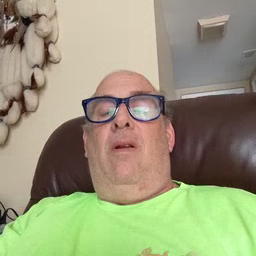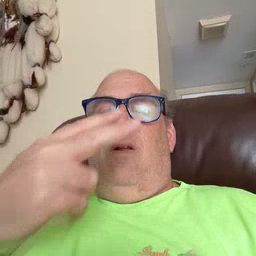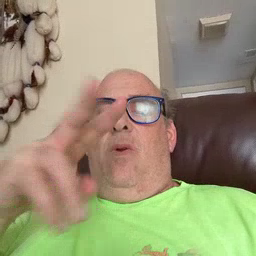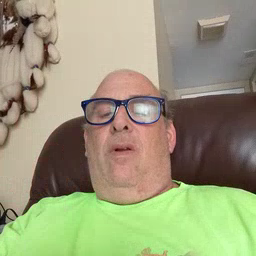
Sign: look